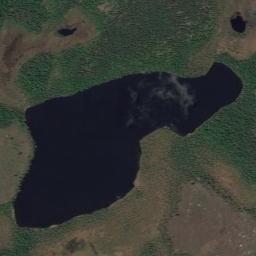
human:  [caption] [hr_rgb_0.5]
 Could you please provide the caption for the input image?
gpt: The lake in the picture has an irregular shape .

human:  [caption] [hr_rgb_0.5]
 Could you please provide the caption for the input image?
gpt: An irregularly shaped blue lake on the ground in yellowish brown and green vegetation .

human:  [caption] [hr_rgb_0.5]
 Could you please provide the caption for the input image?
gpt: Many trees are beside the lake .

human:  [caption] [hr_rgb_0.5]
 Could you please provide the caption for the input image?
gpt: A big lake and two small lakes are surrounded by some groves of trees and the water is dark blue .

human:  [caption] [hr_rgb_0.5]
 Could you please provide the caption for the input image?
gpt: There are green forests and brown bare land around the lake .